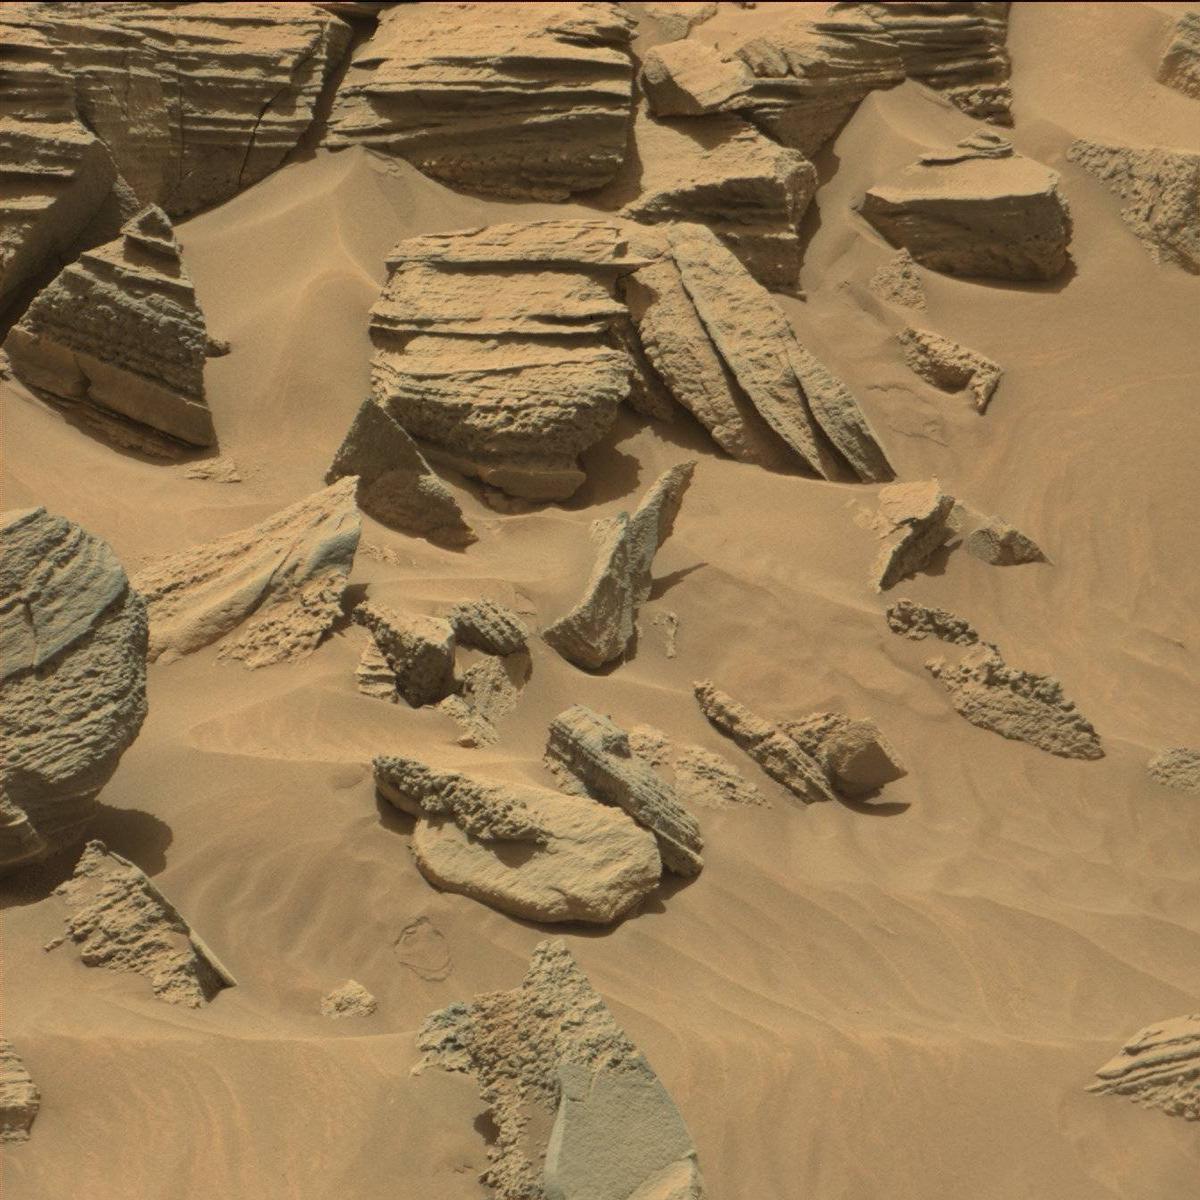
Terrain classes present: Bedrock, Rock, Sand / Soil